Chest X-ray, AP view. Patient: 24 years old, sex M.
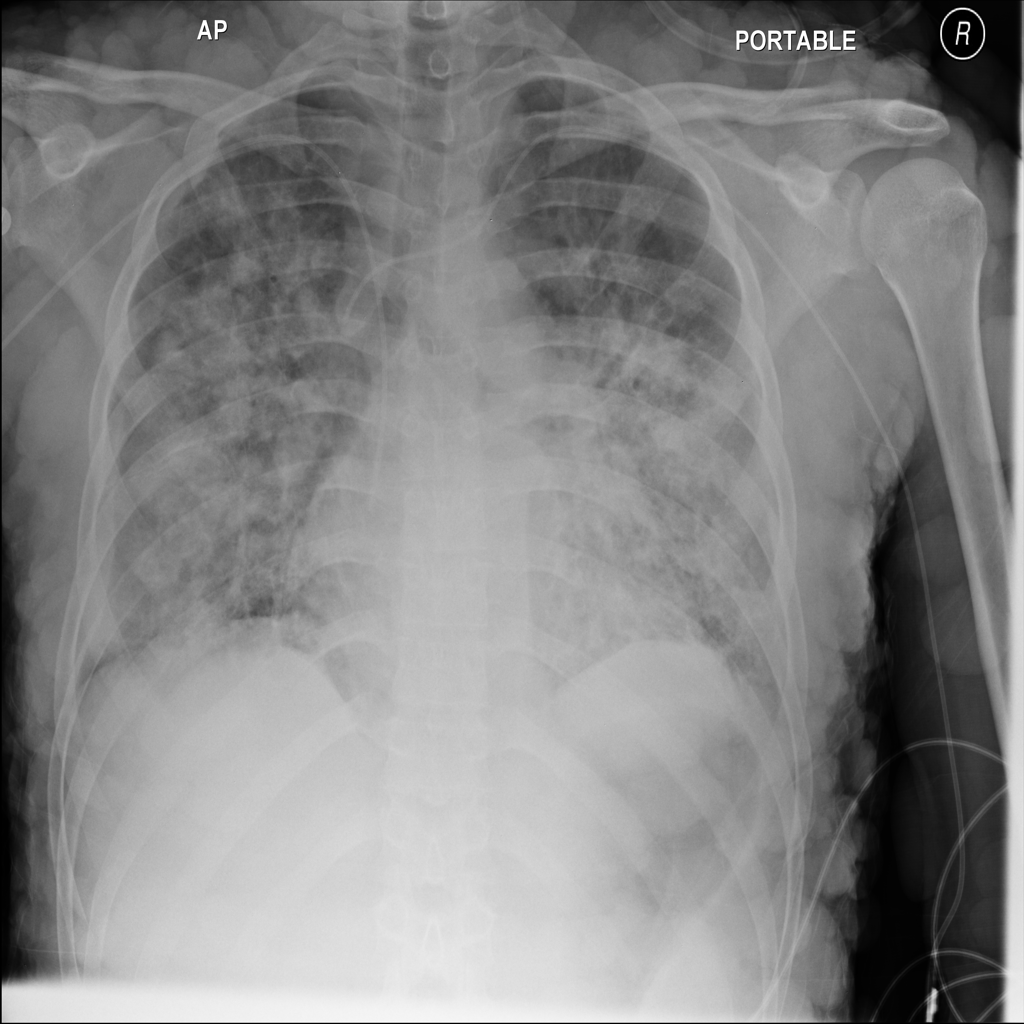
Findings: Infiltration, Mass